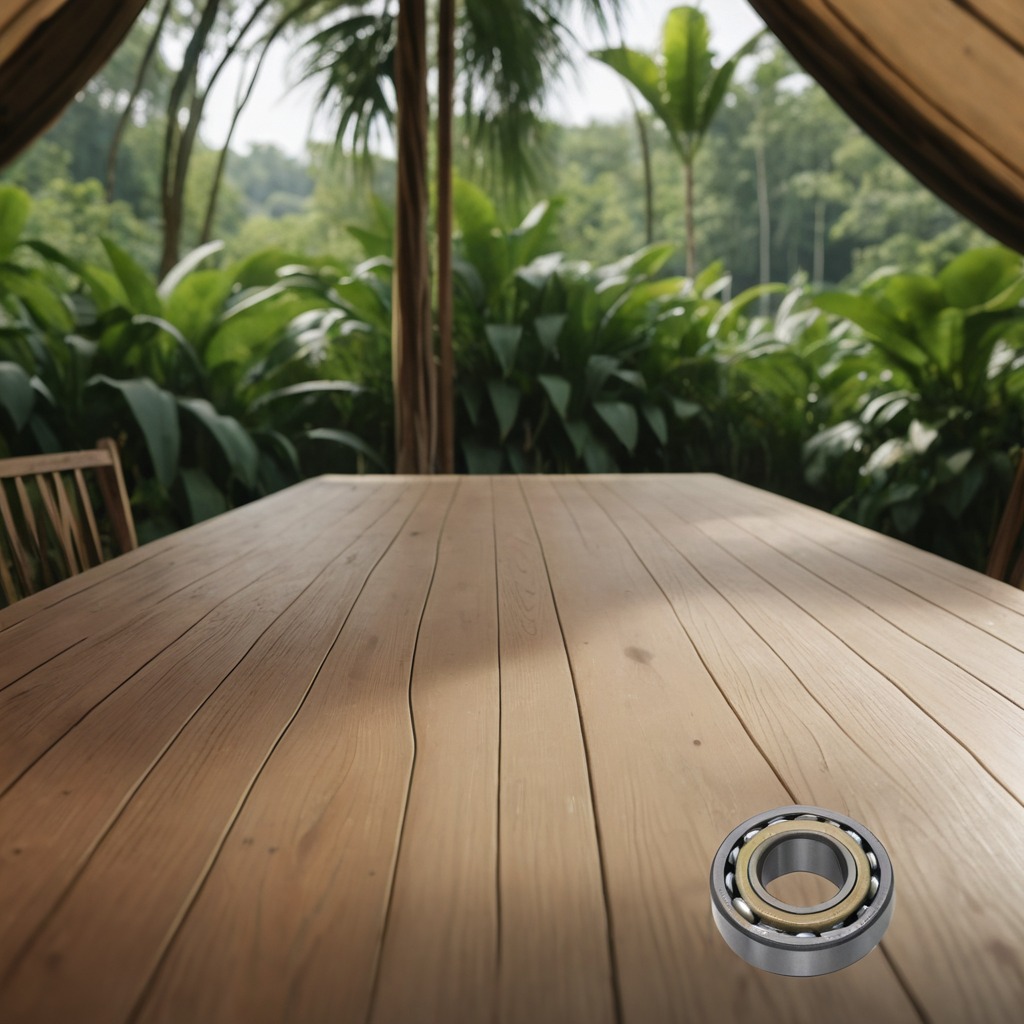
A metal ball bearing is lying on a wooden table.